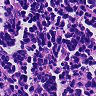
Metastatic tissue present: no